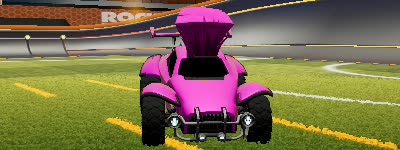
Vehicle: octane